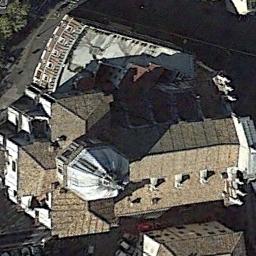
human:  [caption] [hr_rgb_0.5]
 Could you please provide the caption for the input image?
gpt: There is a church with a white circular roof next to the roads .

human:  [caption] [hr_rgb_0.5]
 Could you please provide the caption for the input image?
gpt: A cathedral with a brown roof and a white dome on the main house in the middle of the church .

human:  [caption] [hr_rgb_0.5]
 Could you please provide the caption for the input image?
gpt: The tower of the church with a white circular pointed roof and the rest of the church has a cross-shaped sloping roof .

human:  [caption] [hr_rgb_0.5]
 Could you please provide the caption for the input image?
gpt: This is a church  It has a roof like a ball .

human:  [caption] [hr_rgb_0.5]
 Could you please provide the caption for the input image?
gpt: There are lots of buildings near the church .